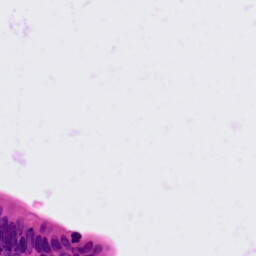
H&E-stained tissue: Colon